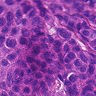
Metastatic tissue present: yes